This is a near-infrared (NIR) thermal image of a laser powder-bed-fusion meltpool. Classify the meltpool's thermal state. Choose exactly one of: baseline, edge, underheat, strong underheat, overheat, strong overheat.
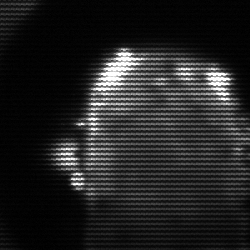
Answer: baseline